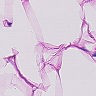
Metastatic tissue present: no